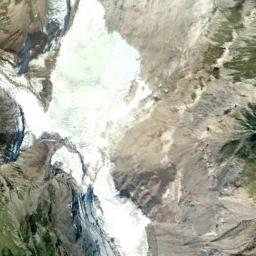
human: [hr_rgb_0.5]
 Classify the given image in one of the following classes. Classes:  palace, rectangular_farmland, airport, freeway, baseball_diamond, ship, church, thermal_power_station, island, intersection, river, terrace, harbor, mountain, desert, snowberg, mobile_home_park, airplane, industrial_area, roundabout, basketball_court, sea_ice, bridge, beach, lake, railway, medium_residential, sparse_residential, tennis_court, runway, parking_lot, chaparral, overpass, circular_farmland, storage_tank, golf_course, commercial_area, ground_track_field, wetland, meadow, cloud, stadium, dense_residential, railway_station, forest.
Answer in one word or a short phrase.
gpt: snowberg